【题型】解答题　【知识点】立体几何　【难度】easy
如图, 正四棱柱 $ABCD-A_1B_1C_1D_1$ 的底面边长为 2, 侧棱长为 3, $CC_1$ 的中点为 $F$.

(1)求证: 直线 $AF$ 与直线 $CD$ 是异面直线;

(2)求直线 $AF$ 与 $CD$ 所成角的大小.
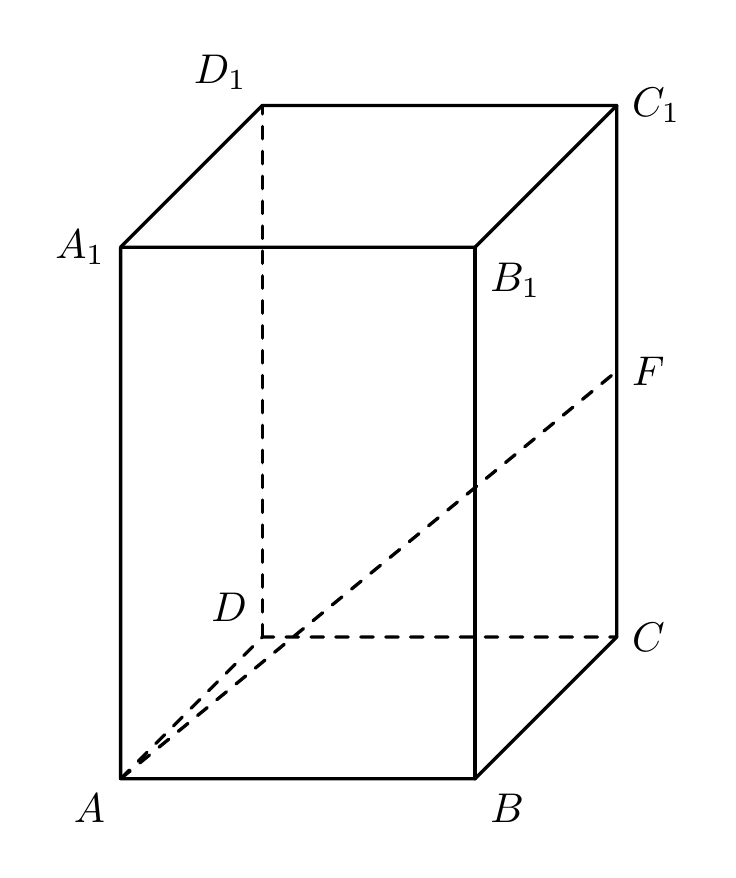
【解答】
【答案】 (1)证明见解析

(2)$\arctan\frac{5}{4}$

【知识点】 异面直线的判定、求异面直线所成的角

【分析】 (1) 根据异面直线判定定理进行证明.

(2) 找出异面直线所成的角, 解三角形求角的大小.

【详解】 (1) 如图:

因为 $CD \subset$ 平面 $ABCD$, $A \in$ 平面 $ABCD$, $F \notin$ 平面 $ABCD$, 所以直线 $AF$ 与直线 $CD$ 是异面直线.

(2) 因为 $AB \parallel CD$, 所以 $\angle FAB$ 即为异面直线 $AF$ 与 $CD$ 所成的角.

在 $\triangle ABF$ 中, $AB=2$, $BF = \sqrt{2^2 + \left(\frac{3}{2}\right)^2} = \frac{5}{2}$, $\angle ABF = 90^\circ$,

所以 $\tan \angle FAB = \frac{BF}{AB} = \frac{\frac{5}{2}}{2} = \frac{5}{4}$, 所以 $\angle FAB = \arctan\frac{5}{4}$.
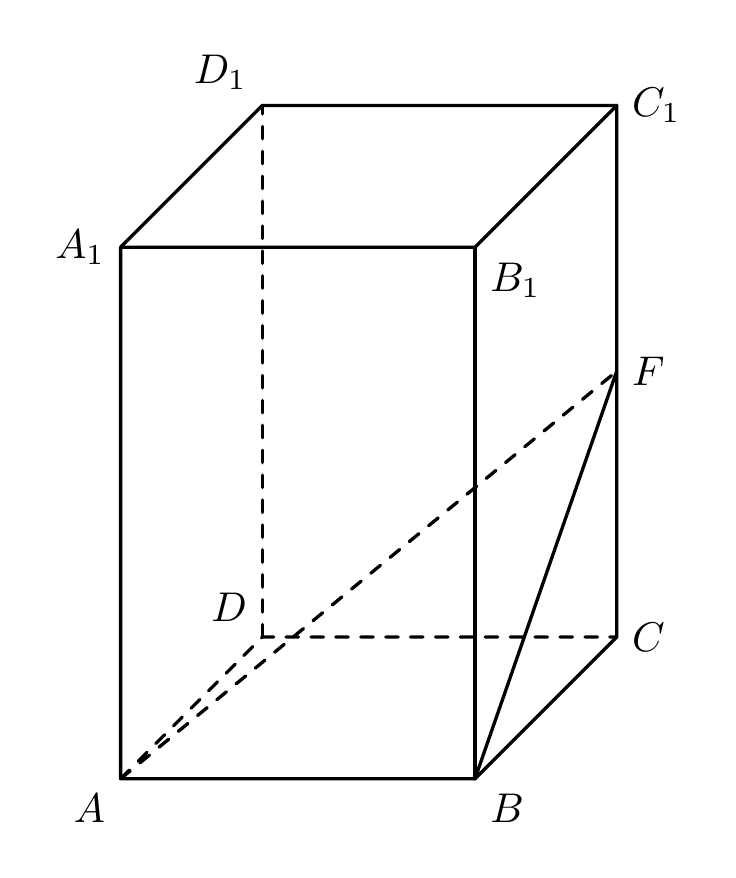